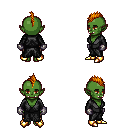
a pixel art fantasy rpg character, female body template, orc, green skin, gray robe, gold greaves, dark blonde mohawk hairstyle, metal gloves, gold boots, four views (front, back, left, right), 2x2 character sprite sheet, small pixel art, hard edges, no anti-aliasing